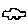
Label: car